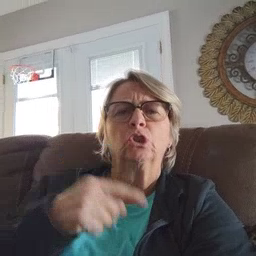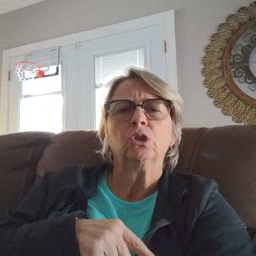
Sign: first